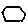
Label: hexagon